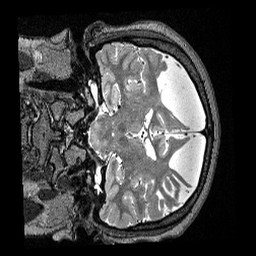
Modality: T2w
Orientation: coronal
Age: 13
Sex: male
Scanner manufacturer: siemens
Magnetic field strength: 3 T
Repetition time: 3.2 s
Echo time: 0.479 s